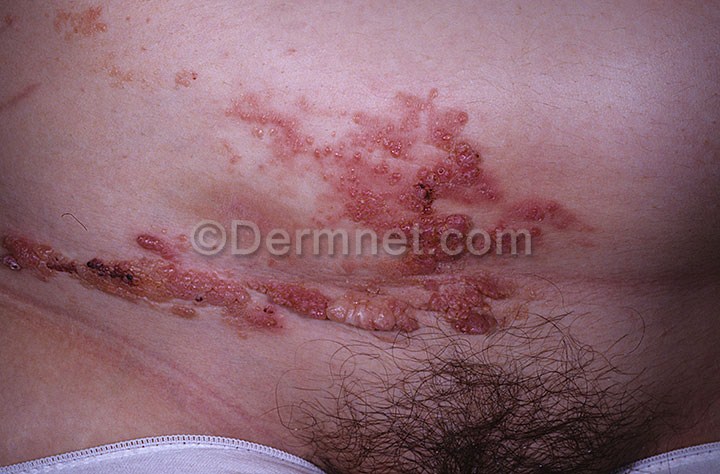
Disease: Vascular Tumors